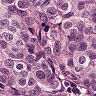
Metastatic tissue present: yes